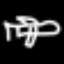
Label: airplane